Question: I cannot seem to add any simulated location to the simulator, as the corresponding menu is completely greyed out, as shown in figure:

the location works well when debugging with the actual device.
any idea?
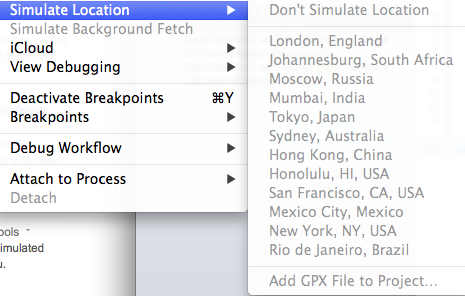
Answer: The iOS Simulator must be running your app before that menu will be enabled. For me it appears immediately after a successful build.
If it's proving inconvenient to make a selection in that menu between build of your app and it's launch, I would recommend setting a default location via Product -> Scheme -> Edit Scheme. You can then select your preferred default in the Run / Options panel after checking the "Allow Location Simulation" box.